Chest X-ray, AP view. Patient: 81 years old, sex M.
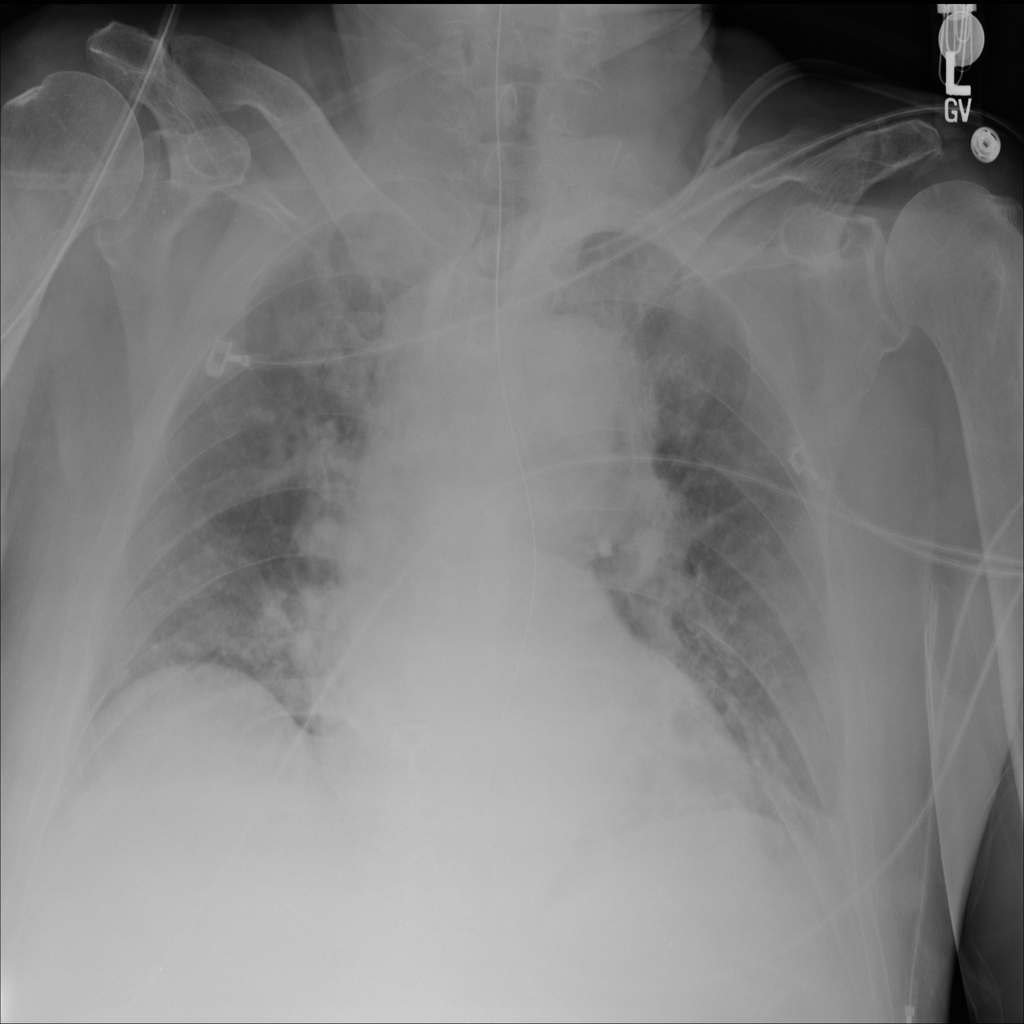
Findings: No Finding